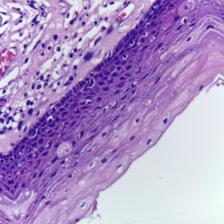
Diagnosis: Normal